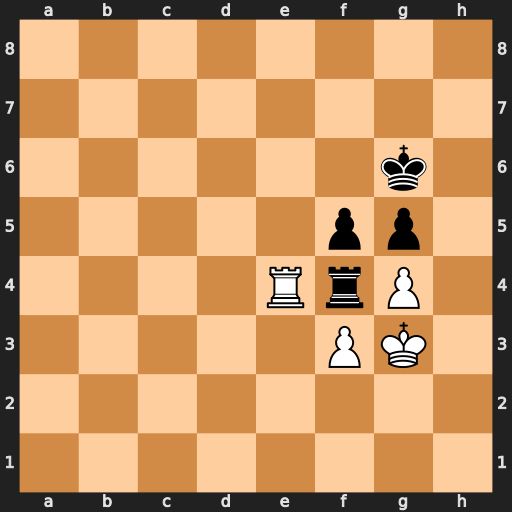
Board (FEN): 8/8/6k1/5pp1/4RrP1/5PK1/8/8
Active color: w
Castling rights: -
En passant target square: -
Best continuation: Rxf4 gxf4+ Kxf4 fxg4 Kxg4 Kf6 Kf4